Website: slack
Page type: billing-address
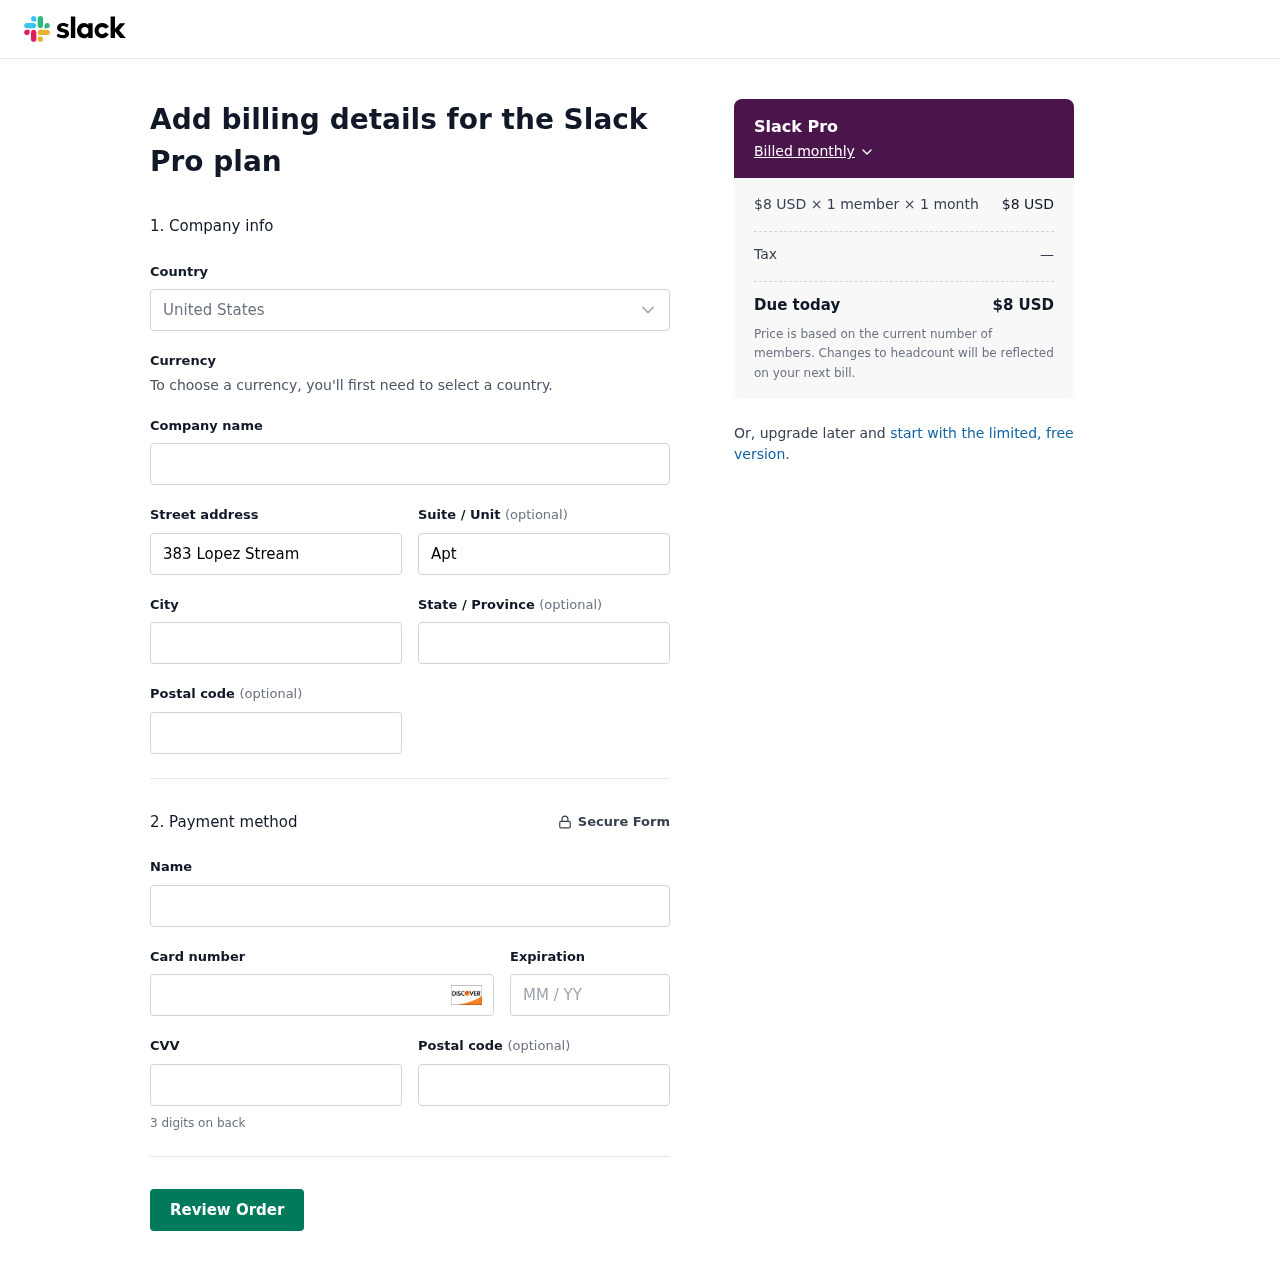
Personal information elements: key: PII_CARD_CVV
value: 365
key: PII_CARD_EXPIRY
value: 09/28
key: PII_CARD_NUMBER
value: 6515 7038 9940 2287
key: PII_CITY
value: Hutchinsonchester
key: PII_COUNTRY
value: United States
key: PII_FULLNAME
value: Judy Nelson
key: PII_POSTCODE
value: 92618
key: PII_POSTCODE2
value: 45019
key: PII_STATE
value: Wisconsin
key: PII_STREET
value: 383 Lopez Stream
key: PII_STREET2
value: Apt. 018
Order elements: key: ORDER_PLAN_PRICE
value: $8 USD
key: ORDER_NUM_MEMBERS
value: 1 member
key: ORDER_NUM_MONTHS
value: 1 month
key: ORDER_SUBTOTAL
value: $8 USD
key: ORDER_TAX
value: —
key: ORDER_TOTAL
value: $8 USD